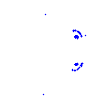
Particle: kaon